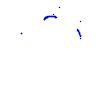
Particle: pion